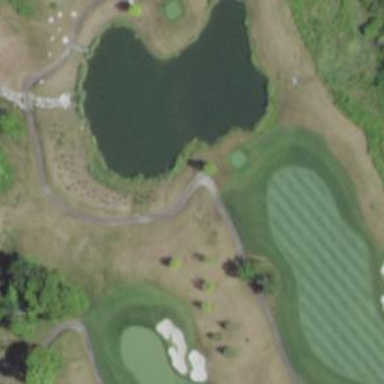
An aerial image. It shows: Pathway for golfing.